Question: I need to add a progress bar in a DataGridView using DataTable or DataSet in a WinForms application similar to this:

Everywhere I've found has code like:
'''
DataGridViewProgressColumn column = new DataGridViewProgressColumn();
column.HeaderText = "Status";
dataGridView1.Columns.Add(column);
'''
and assign value with:
'''
object[] row1 = new object[] { "test1", "test2", 50 };
'''
But I need this progress bar to be in a DataTable or DataSet.
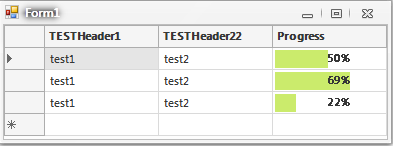
Answer: So this is example from msdn, with some correction. I use Datagridview, Timer, Button.
Now you need to use thread for your computing. I hope this will help.
'''
public class DataGridViewProgressColumn : DataGridViewImageColumn
{
public DataGridViewProgressColumn()
{
CellTemplate = new DataGridViewProgressCell();
}
}
class DataGridViewProgressCell : DataGridViewImageCell
{
// Used to make custom cell consistent with a DataGridViewImageCell
static Image emptyImage;
static DataGridViewProgressCell()
{
emptyImage = new Bitmap(1, 1, System.Drawing.Imaging.PixelFormat.Format32bppArgb);
}
public DataGridViewProgressCell()
{
this.ValueType = typeof(int);
}
// Method required to make the Progress Cell consistent with the default Image Cell.
// The default Image Cell assumes an Image as a value, although the value of the Progress Cell is an int.
protected override object GetFormattedValue(object value,
int rowIndex, ref DataGridViewCellStyle cellStyle,
TypeConverter valueTypeConverter,
TypeConverter formattedValueTypeConverter,
DataGridViewDataErrorContexts context)
{
return emptyImage;
}
protected override void Paint(System.Drawing.Graphics g, System.Drawing.Rectangle clipBounds, System.Drawing.Rectangle cellBounds, int rowIndex, DataGridViewElementStates cellState, object value, object formattedValue, string errorText, DataGridViewCellStyle cellStyle, DataGridViewAdvancedBorderStyle advancedBorderStyle, DataGridViewPaintParts paintParts)
{
int progressVal = 0;
if (value != null)
progressVal = (int)value;
float percentage = ((float)progressVal / 100.0f); // Need to convert to float before division; otherwise C# returns int which is 0 for anything but 100%.
Brush backColorBrush = new SolidBrush(cellStyle.BackColor);
Brush foreColorBrush = new SolidBrush(cellStyle.ForeColor);
// Draws the cell grid
base.Paint(g, clipBounds, cellBounds,
rowIndex, cellState, value, formattedValue, errorText,
cellStyle, advancedBorderStyle, (paintParts & ~DataGridViewPaintParts.ContentForeground));
if (percentage > 0.0)
{
// Draw the progress bar and the text
g.FillRectangle(new SolidBrush(Color.FromArgb(163, 189, 242)), cellBounds.X + 2, cellBounds.Y + 2, Convert.ToInt32((percentage * cellBounds.Width - 4)), cellBounds.Height - 4);
g.DrawString(progressVal.ToString() + "%", cellStyle.Font, foreColorBrush, cellBounds.X + 6, cellBounds.Y + 2);
}
else
{
// draw the text
if (this.DataGridView.CurrentRow.Index == rowIndex)
g.DrawString(progressVal.ToString() + "%", cellStyle.Font, new SolidBrush(cellStyle.SelectionForeColor), cellBounds.X + 6, cellBounds.Y + 2);
else
g.DrawString(progressVal.ToString() + "%", cellStyle.Font, foreColorBrush, cellBounds.X + 6, cellBounds.Y + 2);
}
}
}
private void button1_Click(object sender, EventArgs e)
{
DataGridViewProgressColumn column = new DataGridViewProgressColumn();
dataGridView1.Columns.Add(new DataGridViewProgressColumn());
dataGridView1.Rows.Add("Row 1", 10);
dataGridView1.Rows.Add("Row 2", 50);
dataGridView1[1, 0].Value = 10;
timer1.Start();
}
private void timer1_Tick(object sender, EventArgs e)
{
Random r=new Random();
dataGridView1[1, 0].Value = r.Next(0, 100);
dataGridView1[1, 1].Value = r.Next(0, 100);
}
'''